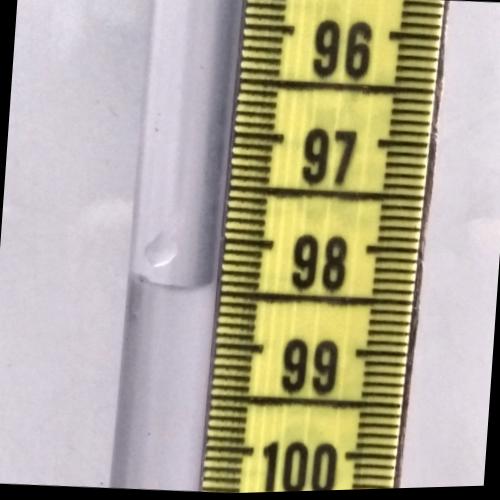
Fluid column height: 98.4 cm